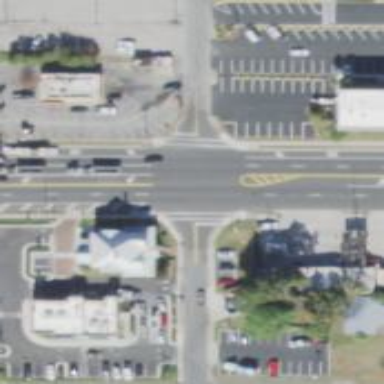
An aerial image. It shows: Unmarked road crossing.